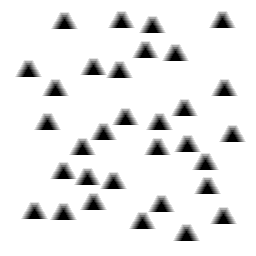
Squares: 0
Triangles: 32
Stars: 0
Total shapes: 32